Field crop: maize
Growth stage: 1
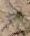
Species: salsola